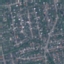
Land use / land cover: Residential